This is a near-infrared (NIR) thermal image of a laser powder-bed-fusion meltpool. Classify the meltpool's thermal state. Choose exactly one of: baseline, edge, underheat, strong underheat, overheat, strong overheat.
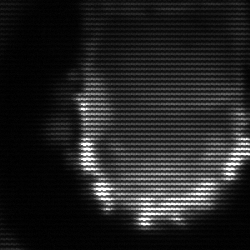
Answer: baseline